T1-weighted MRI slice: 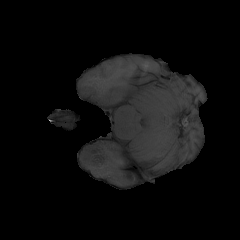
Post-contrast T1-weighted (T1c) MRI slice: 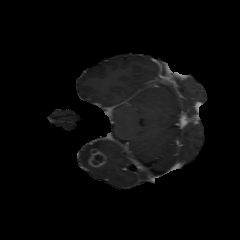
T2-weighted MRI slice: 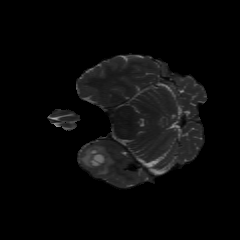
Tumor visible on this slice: yes